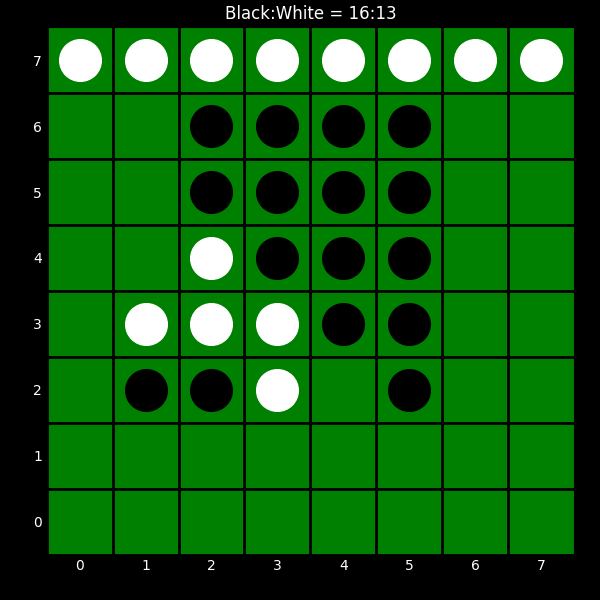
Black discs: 16
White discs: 13